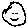
Label: smiley face